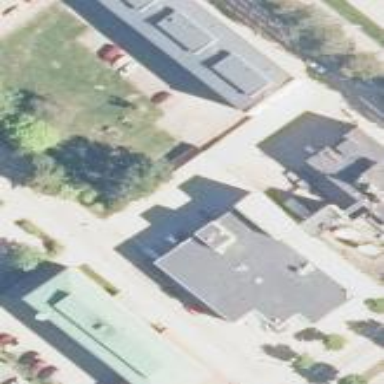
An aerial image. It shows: Building.